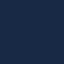
Land use / land cover class: SeaLake